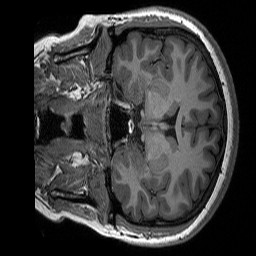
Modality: T1w
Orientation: coronal
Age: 24
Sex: female
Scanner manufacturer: siemens
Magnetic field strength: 3 T
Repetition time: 2.3 s
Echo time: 0.00298 s